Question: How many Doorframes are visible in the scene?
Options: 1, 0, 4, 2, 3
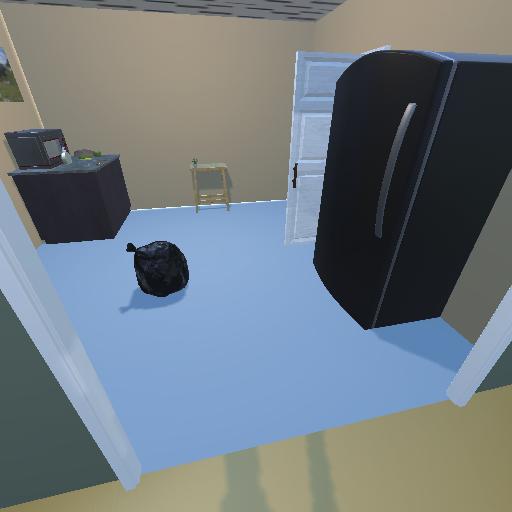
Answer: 1